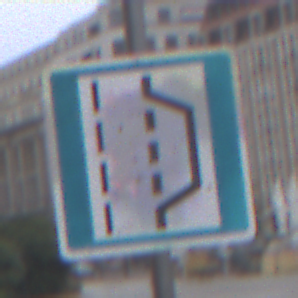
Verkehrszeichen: NothalteUndPannenbucht
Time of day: Midday
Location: Outdoor (Urban)
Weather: Overcast
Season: NotSpecified
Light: Natural